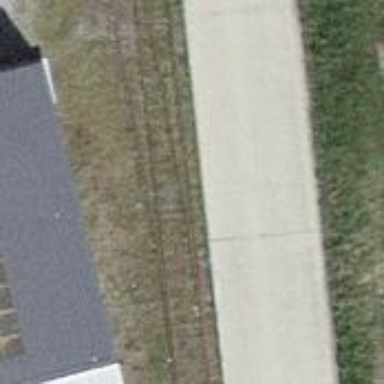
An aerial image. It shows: Railway switch.